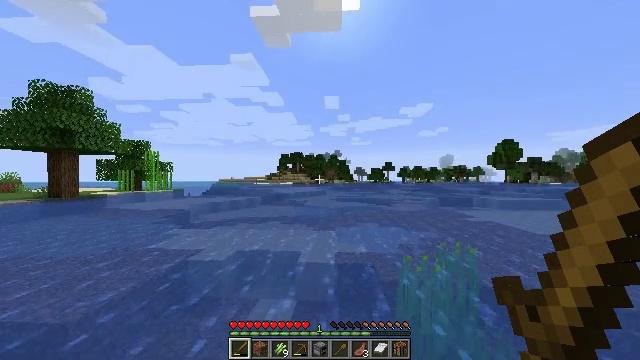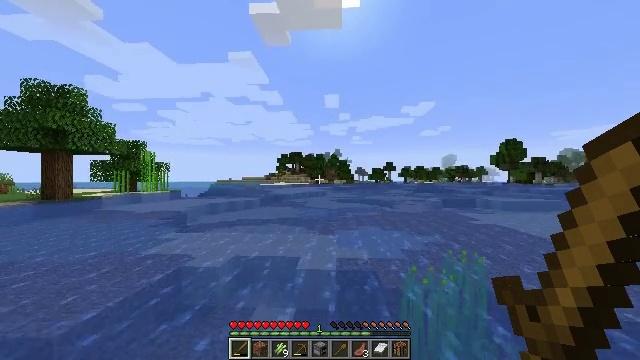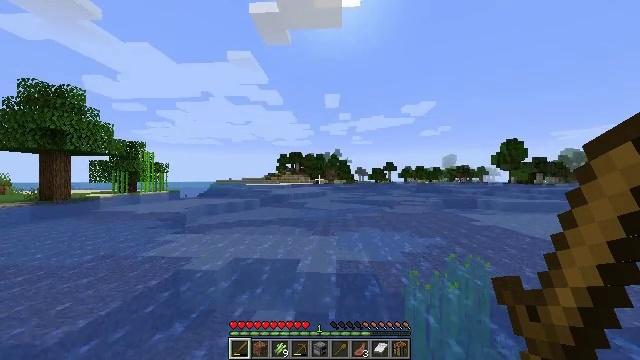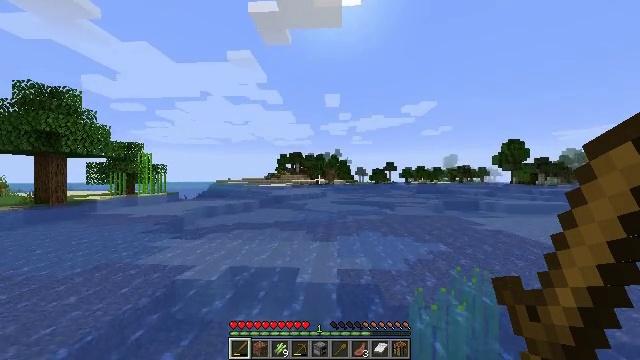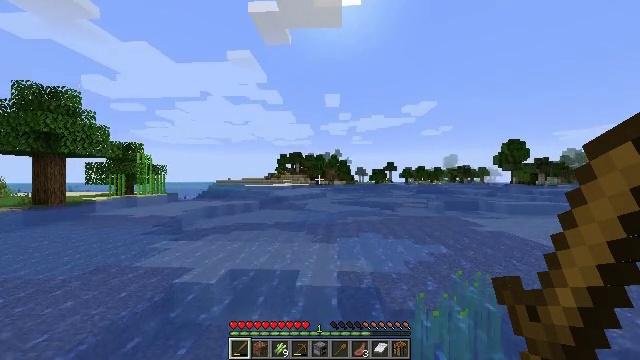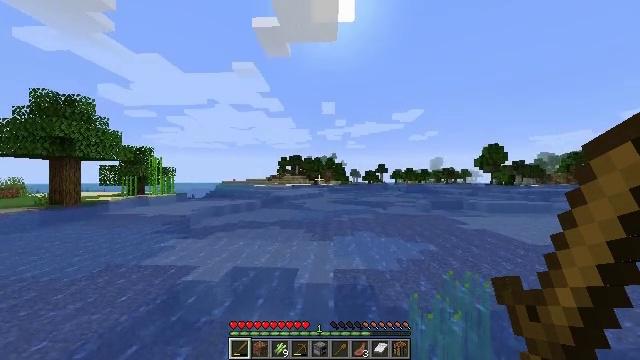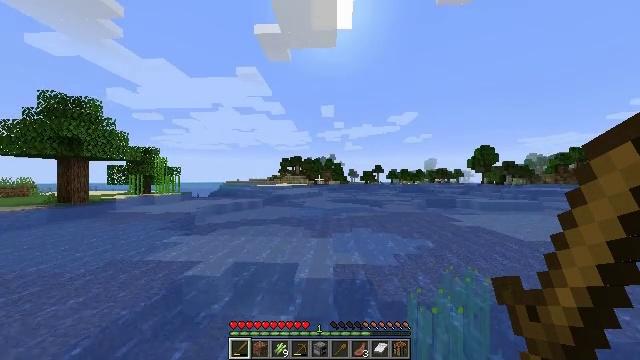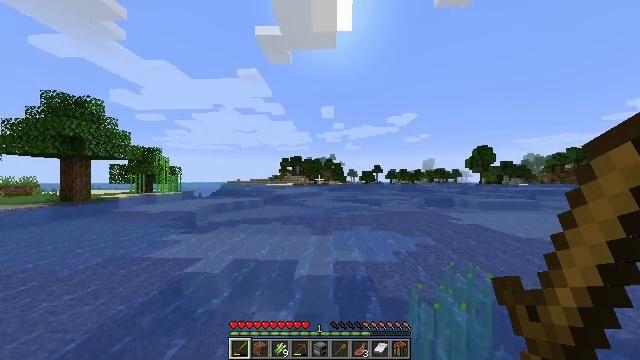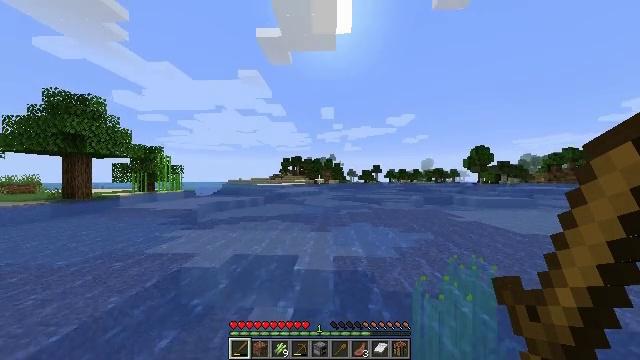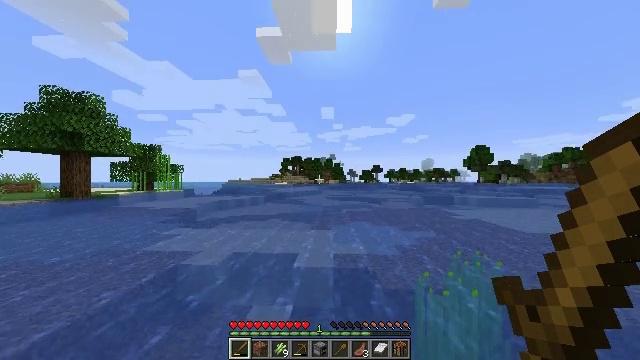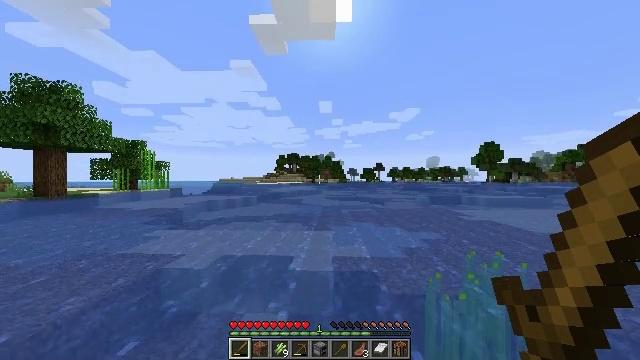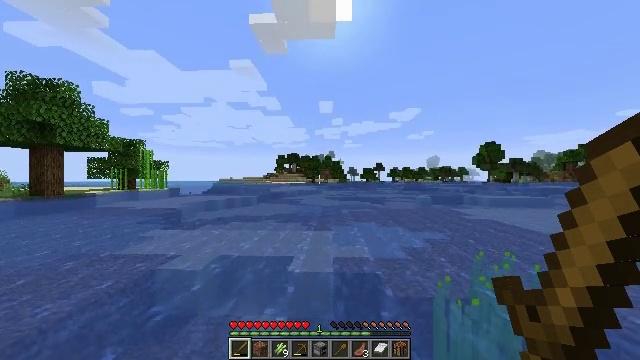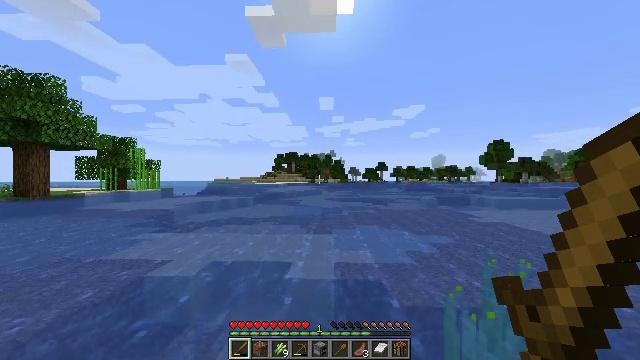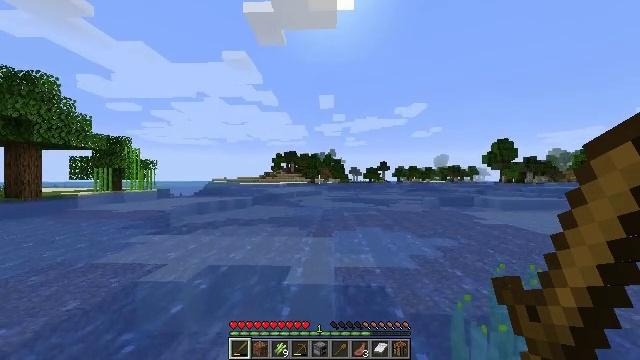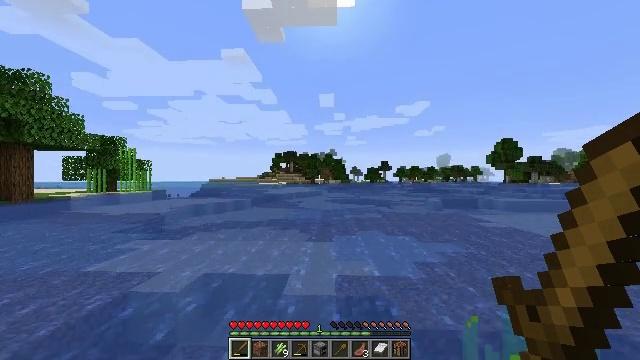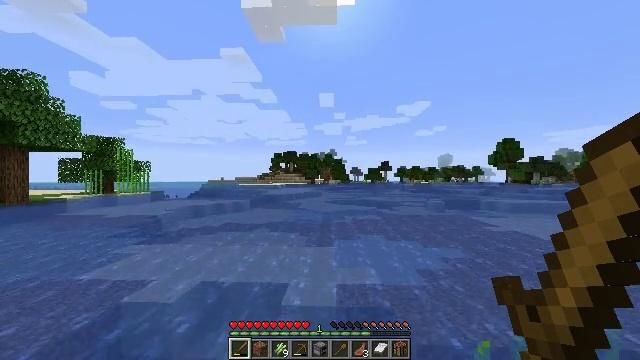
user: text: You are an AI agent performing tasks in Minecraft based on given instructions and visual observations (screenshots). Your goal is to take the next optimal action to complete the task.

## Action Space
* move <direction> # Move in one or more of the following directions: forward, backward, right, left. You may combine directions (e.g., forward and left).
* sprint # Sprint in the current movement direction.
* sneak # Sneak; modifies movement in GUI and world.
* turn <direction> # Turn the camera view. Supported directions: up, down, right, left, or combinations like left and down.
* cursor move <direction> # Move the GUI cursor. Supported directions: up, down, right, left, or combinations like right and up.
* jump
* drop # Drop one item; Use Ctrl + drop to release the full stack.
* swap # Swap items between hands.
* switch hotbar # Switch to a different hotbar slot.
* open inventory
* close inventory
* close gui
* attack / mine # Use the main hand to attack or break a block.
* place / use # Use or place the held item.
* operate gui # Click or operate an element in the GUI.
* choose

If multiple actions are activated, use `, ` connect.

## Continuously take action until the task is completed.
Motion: motion action
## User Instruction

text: Harvest sugar cane from the plant.
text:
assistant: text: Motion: move forward, sprint, jump
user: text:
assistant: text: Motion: move forward, sprint, jump
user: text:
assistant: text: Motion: move forward, sprint, jump
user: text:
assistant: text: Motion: move forward, sprint, jump
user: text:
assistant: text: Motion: move forward, sprint, jump
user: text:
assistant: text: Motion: move forward, sprint, jump
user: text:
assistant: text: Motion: move forward, sprint, jump
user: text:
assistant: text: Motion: move forward, sprint, jump
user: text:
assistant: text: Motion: move forward, sprint, jump
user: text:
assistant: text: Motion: move forward, sprint, jump
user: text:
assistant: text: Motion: move forward, sprint, jump
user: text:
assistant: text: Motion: move forward, sprint, jump
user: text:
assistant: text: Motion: move forward, sprint, jump
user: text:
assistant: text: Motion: move forward, sprint, jump
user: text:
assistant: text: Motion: move forward, sprint, jump
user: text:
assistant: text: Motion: move forward, sprint, jump
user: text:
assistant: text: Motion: move forward, sprint, jump
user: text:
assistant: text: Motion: move forward, sprint, jump
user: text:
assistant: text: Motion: move forward, sprint, jump
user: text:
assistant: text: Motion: move forward, sprint, jump
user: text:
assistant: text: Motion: move forward, sprint, jump
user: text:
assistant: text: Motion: move forward, sprint, jump
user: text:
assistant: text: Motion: move forward, sprint, jump
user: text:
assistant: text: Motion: move forward, sprint, jump
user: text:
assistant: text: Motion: move forward, sprint, jump
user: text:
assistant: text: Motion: move forward, sprint, jump
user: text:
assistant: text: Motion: move forward, sprint, jump
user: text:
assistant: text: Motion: move forward, sprint, jump
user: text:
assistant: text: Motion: move forward, sprint, jump
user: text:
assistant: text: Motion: move forward, sprint, jump